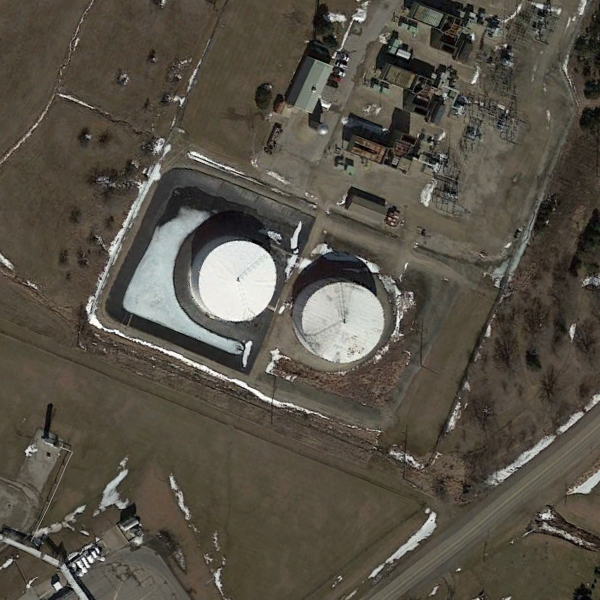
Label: StorageTanks